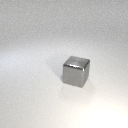
large gray metal cube